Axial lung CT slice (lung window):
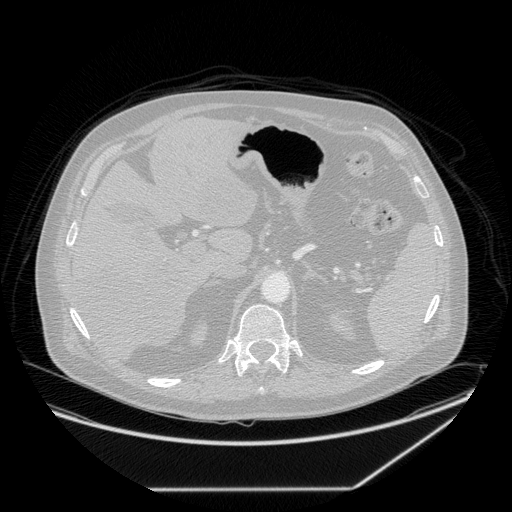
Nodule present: no